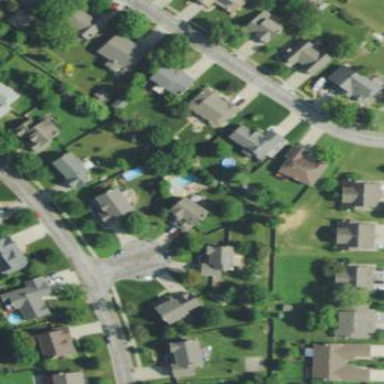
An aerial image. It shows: Residential area composed of single-family homes.